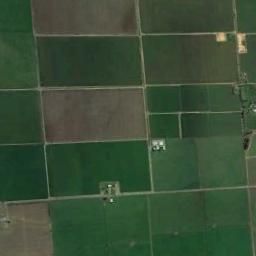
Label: rectangular_farmland